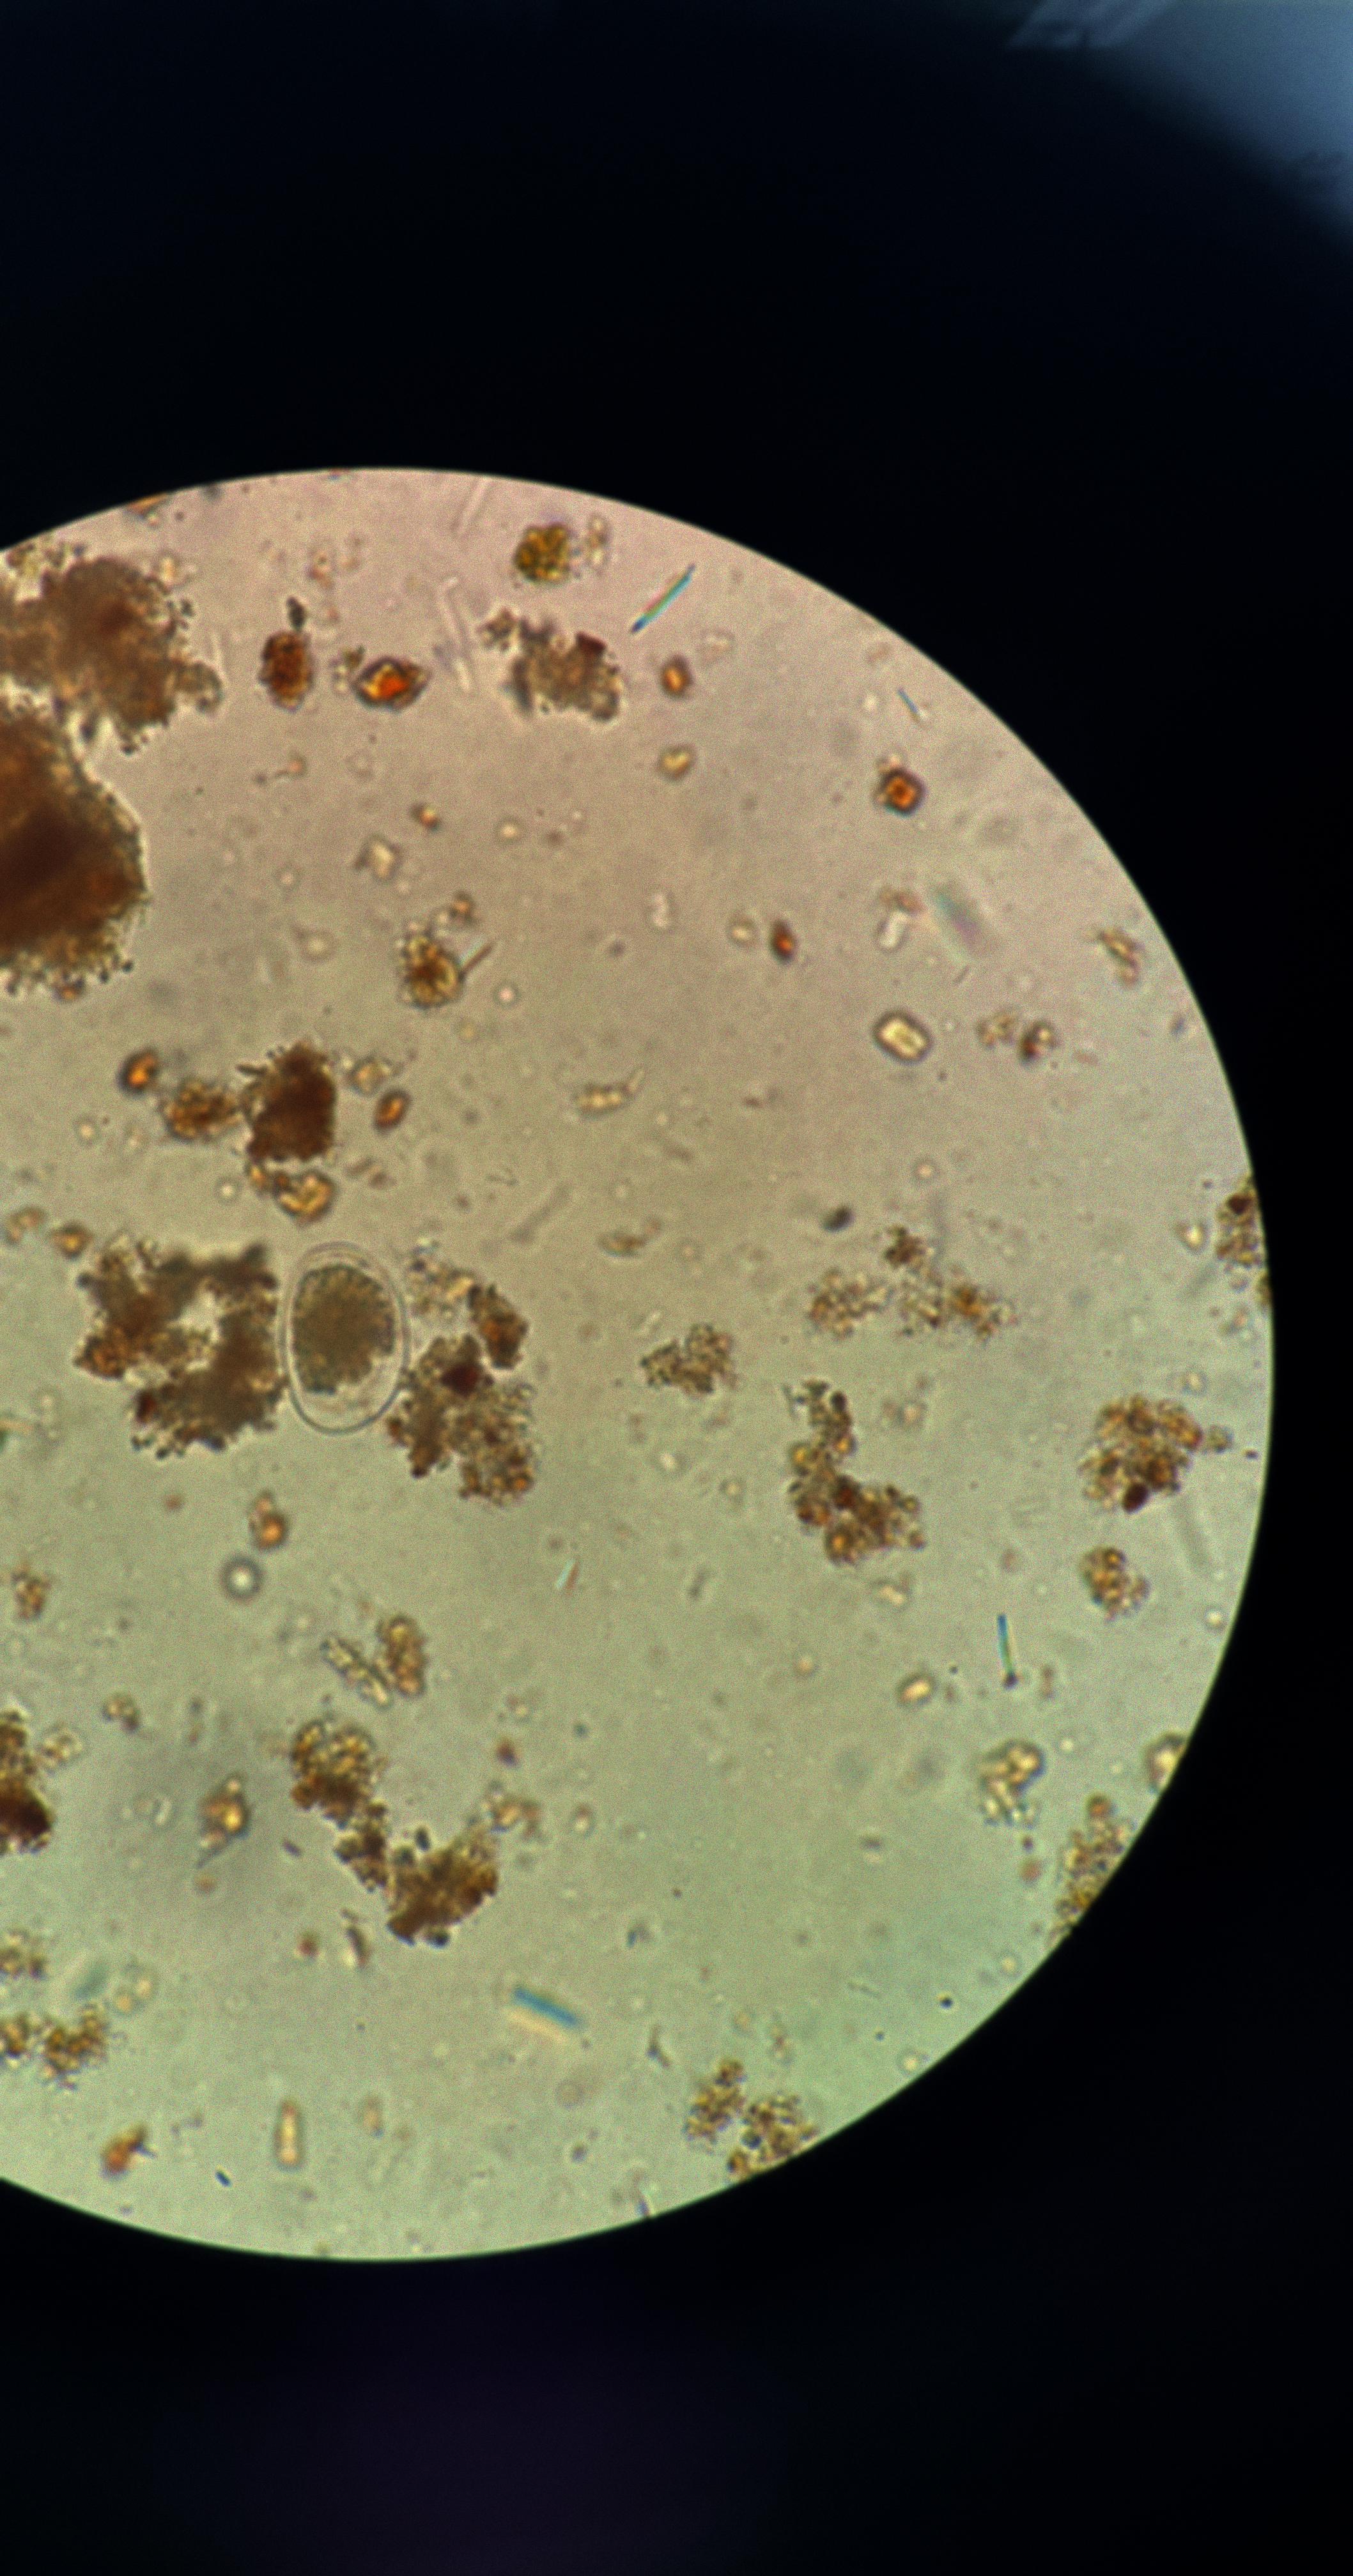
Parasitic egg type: Hookworm egg